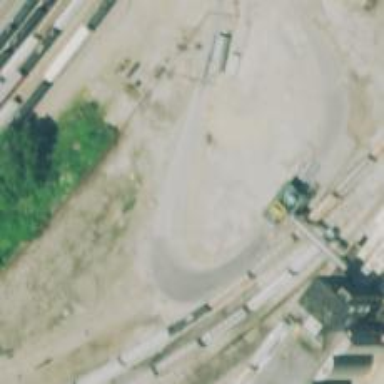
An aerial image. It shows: Abandoned railway siding.